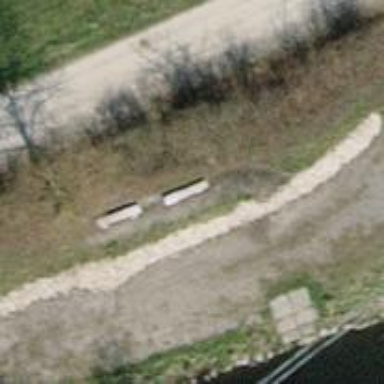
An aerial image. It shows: Brown bench in the vicinity.